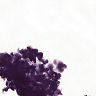
Metastatic tissue present: no